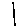
Label: line